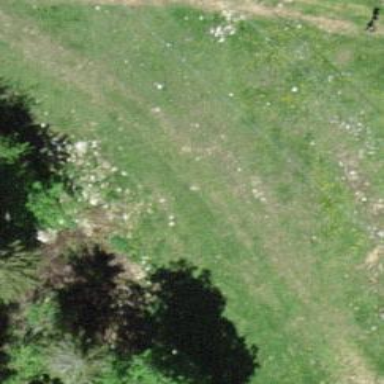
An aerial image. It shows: Downhill track with grade 4 surface.